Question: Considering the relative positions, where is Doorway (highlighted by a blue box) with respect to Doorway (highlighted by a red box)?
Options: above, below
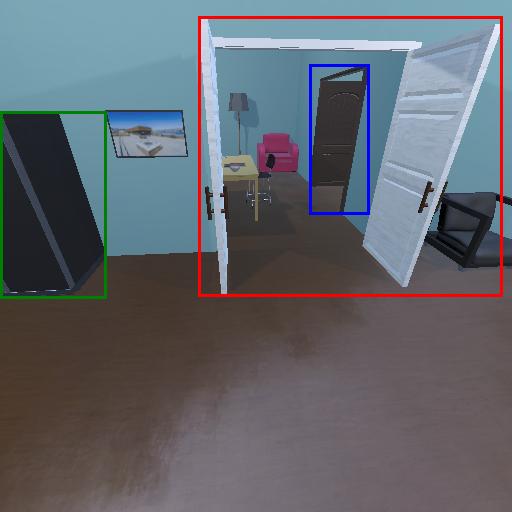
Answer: above